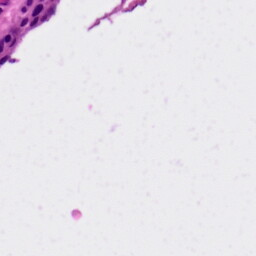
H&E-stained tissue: Skin